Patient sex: F
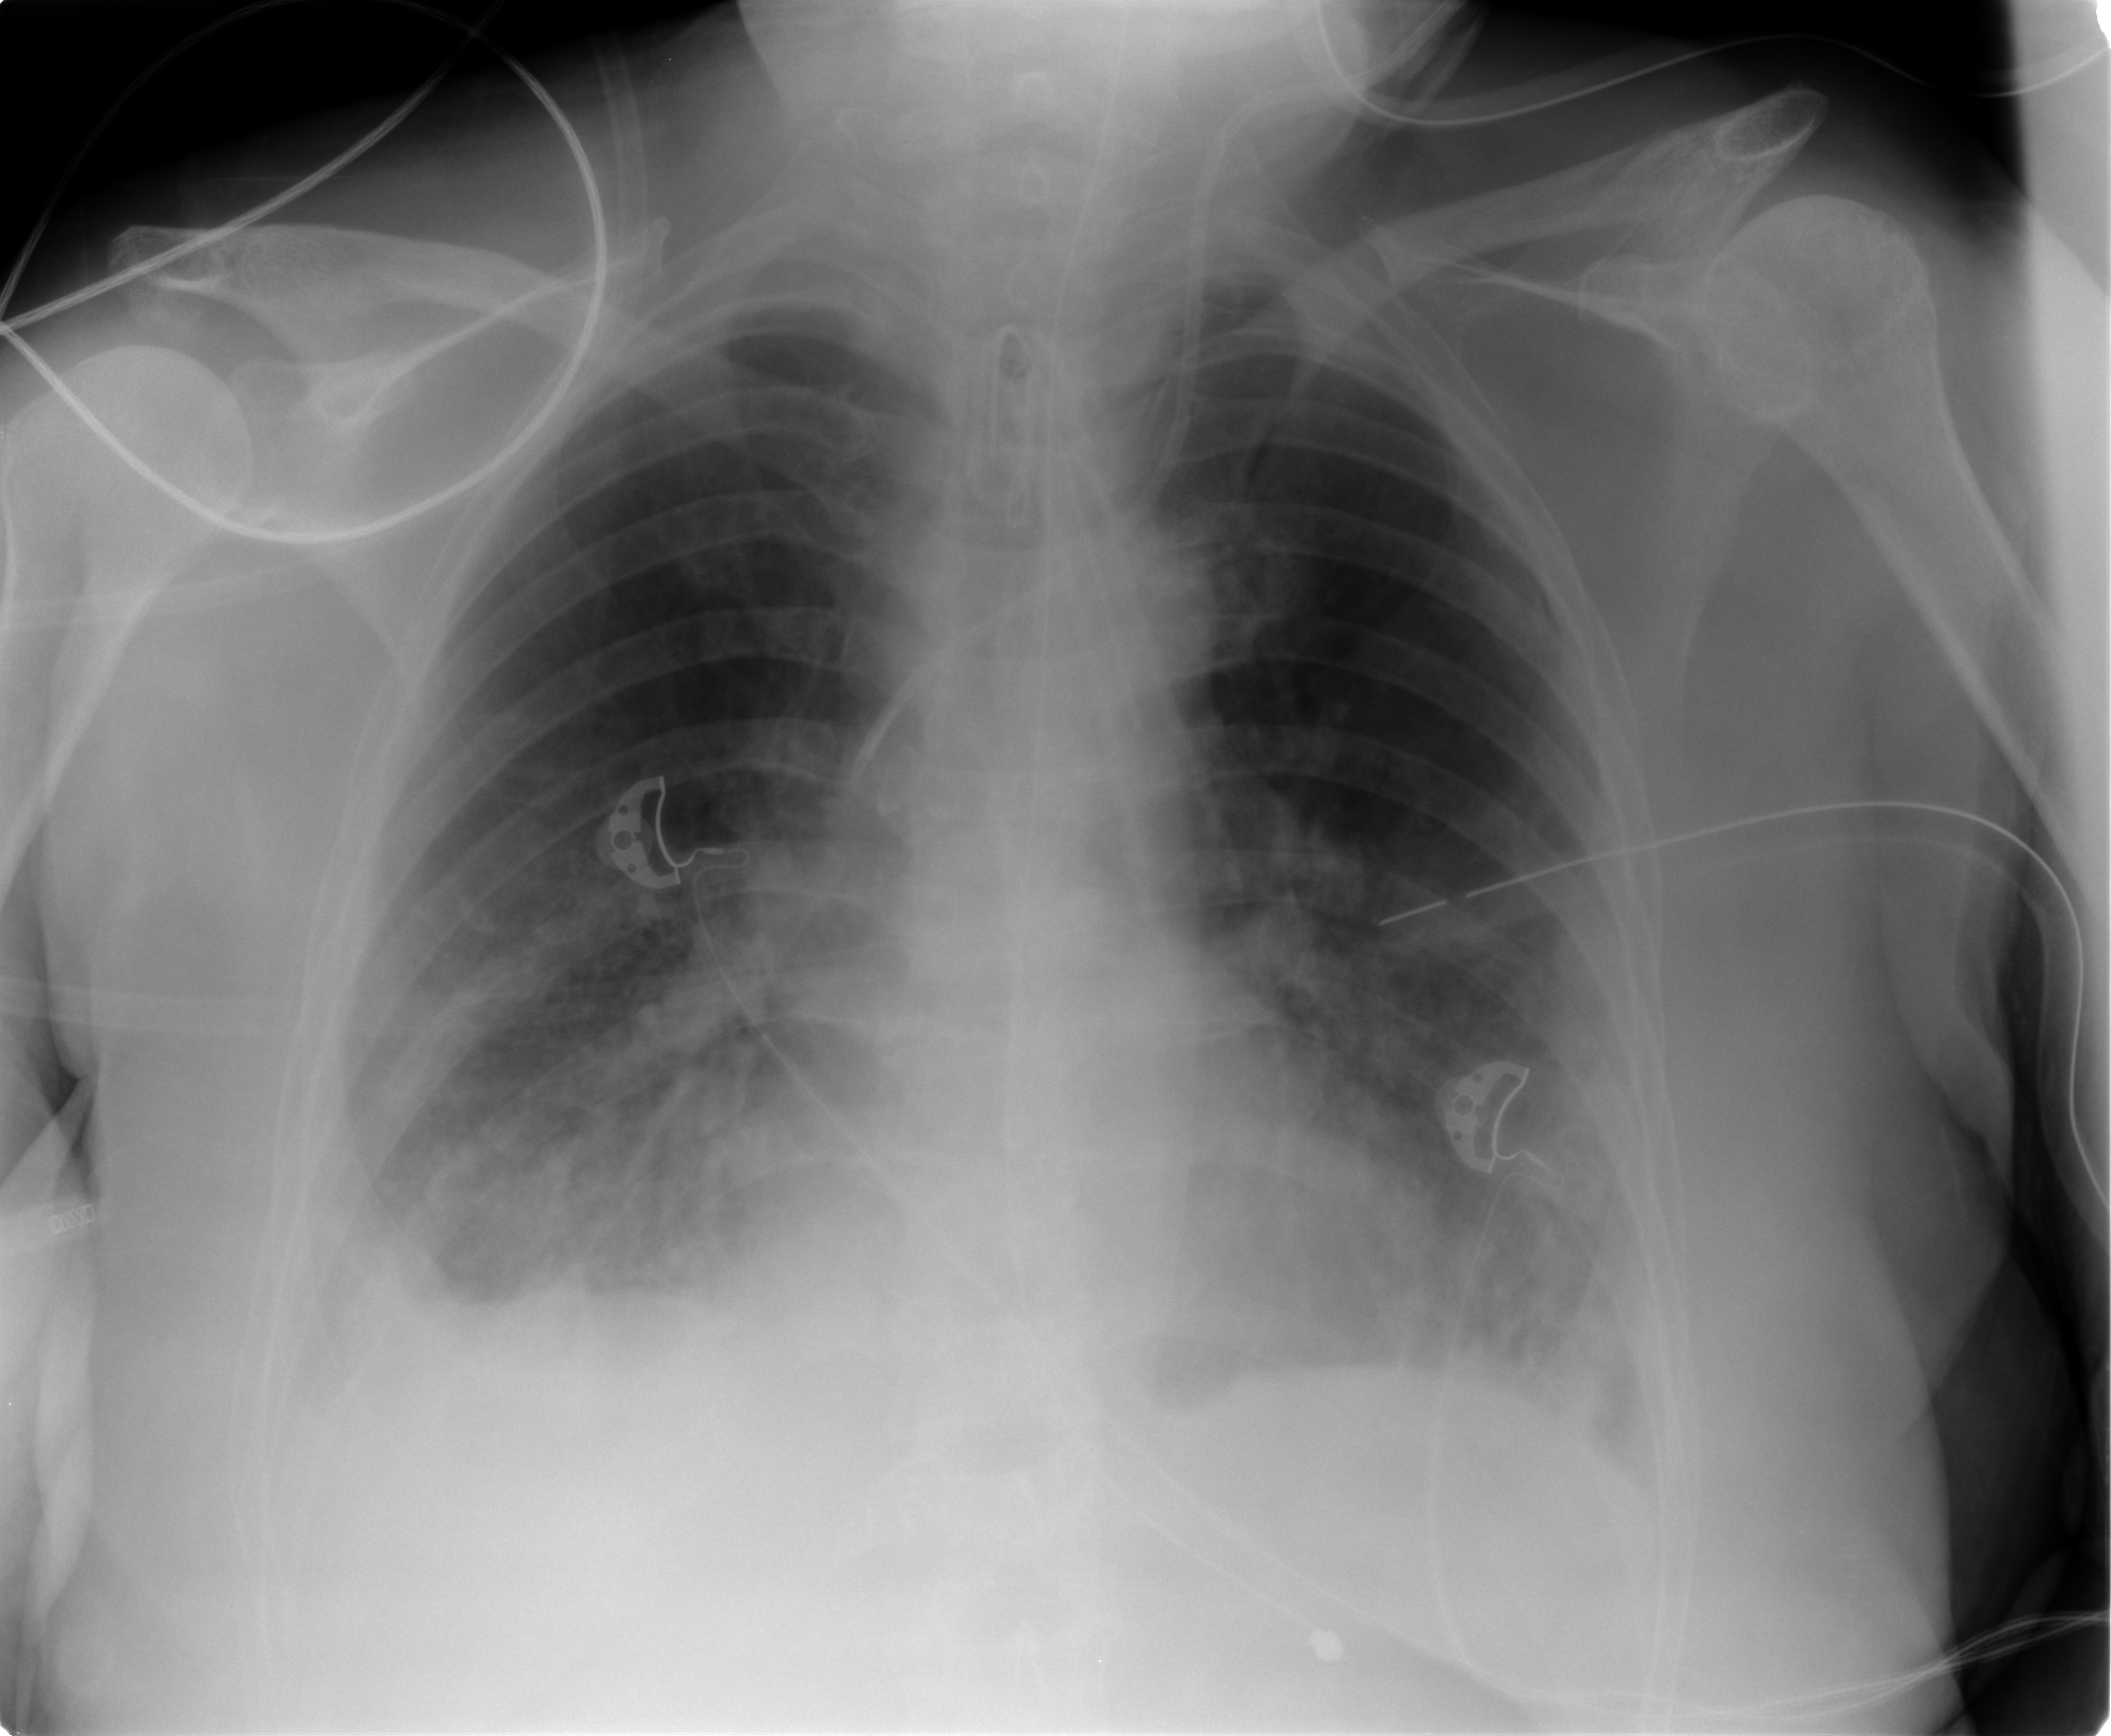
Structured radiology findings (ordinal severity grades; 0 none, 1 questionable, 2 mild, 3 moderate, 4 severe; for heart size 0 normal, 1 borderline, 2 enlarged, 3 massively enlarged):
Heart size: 0
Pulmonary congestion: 0
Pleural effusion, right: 2
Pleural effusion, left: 0
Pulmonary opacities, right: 1
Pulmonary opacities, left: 1
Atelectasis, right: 2
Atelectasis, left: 2